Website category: sports
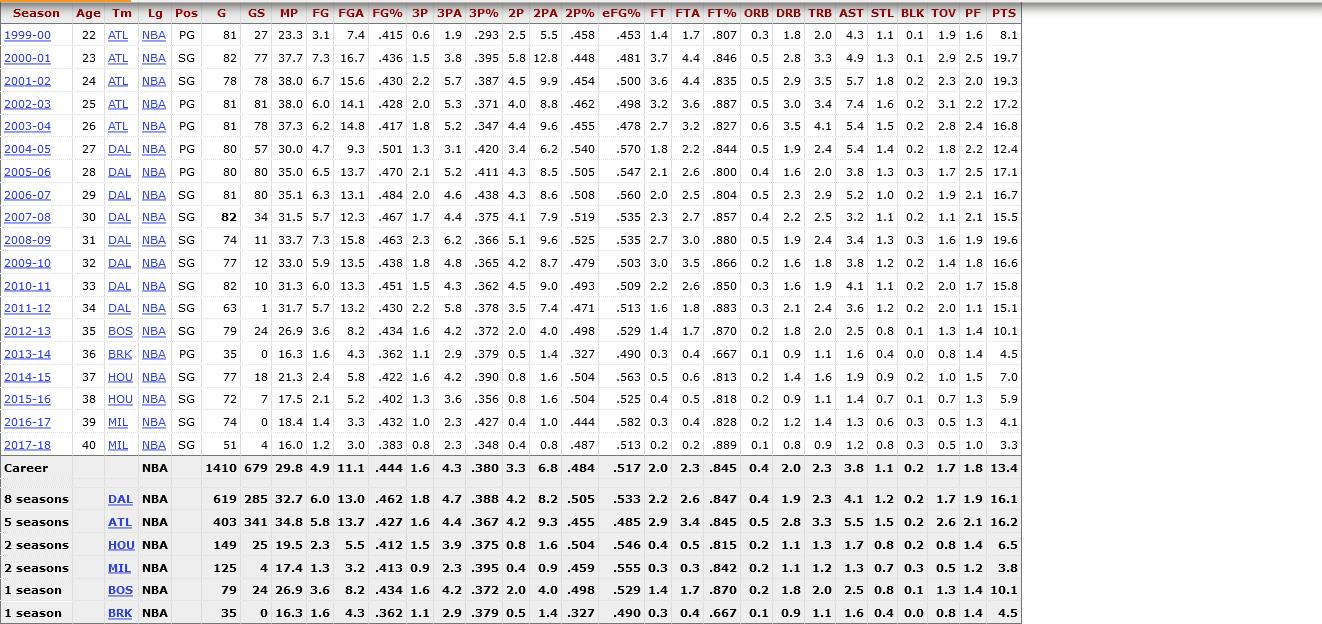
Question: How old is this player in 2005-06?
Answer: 28

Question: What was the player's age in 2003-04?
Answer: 26

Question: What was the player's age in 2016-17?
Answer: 39

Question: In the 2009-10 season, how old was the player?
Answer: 32

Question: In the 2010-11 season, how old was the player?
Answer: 33

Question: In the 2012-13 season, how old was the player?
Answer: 35

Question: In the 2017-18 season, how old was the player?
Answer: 40

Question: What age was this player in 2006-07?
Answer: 29

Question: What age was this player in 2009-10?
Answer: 32

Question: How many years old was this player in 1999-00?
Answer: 22

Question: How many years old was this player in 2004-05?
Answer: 27

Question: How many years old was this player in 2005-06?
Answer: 28

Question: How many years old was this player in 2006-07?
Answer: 29

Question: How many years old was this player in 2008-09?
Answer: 31

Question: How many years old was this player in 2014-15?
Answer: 37

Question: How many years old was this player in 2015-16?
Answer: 38

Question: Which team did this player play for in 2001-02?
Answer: ATL

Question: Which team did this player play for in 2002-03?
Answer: ATL

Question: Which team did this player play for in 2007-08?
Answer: DAL

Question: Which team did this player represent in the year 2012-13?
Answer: BOS

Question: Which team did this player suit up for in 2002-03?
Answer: ATL

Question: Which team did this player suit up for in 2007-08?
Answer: DAL

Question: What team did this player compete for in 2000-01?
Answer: ATL

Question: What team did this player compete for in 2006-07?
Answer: DAL

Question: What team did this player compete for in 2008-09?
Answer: DAL

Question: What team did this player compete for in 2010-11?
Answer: DAL

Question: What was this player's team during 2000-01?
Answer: ATL

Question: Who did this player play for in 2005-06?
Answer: DAL

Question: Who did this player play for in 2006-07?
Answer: DAL

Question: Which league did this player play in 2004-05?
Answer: NBA

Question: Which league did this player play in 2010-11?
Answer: NBA

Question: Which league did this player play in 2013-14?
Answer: NBA

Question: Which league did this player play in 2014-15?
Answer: NBA

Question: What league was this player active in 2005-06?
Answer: NBA

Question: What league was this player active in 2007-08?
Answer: NBA

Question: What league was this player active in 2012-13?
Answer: NBA

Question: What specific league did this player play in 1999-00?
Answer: NBA

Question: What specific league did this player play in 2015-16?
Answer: NBA

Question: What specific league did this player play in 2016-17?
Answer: NBA

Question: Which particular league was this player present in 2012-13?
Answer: NBA

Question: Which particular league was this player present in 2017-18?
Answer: NBA

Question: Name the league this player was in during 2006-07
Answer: NBA

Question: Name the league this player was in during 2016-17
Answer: NBA

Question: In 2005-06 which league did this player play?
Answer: NBA

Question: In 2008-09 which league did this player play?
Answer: NBA

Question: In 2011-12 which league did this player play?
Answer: NBA

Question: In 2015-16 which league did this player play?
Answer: NBA

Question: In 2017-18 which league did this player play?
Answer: NBA

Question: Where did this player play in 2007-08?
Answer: NBA

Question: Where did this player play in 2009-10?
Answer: NBA

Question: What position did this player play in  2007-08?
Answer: SG

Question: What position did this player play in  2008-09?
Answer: SG

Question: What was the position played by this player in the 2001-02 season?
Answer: SG

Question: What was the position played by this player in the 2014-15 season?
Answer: SG

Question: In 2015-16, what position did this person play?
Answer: SG

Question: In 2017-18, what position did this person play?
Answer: SG

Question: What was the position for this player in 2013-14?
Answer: PG

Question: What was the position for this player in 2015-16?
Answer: SG

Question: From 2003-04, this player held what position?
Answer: PG

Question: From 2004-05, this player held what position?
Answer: PG

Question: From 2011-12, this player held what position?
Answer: SG

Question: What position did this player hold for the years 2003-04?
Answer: PG

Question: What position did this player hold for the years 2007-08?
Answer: SG

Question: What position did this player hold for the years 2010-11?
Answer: SG